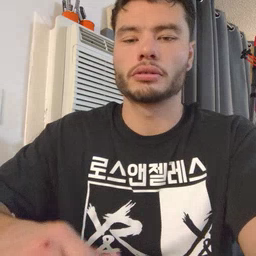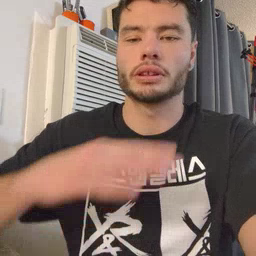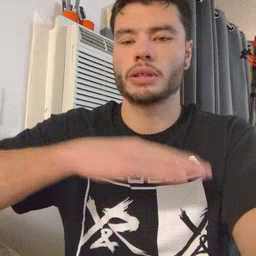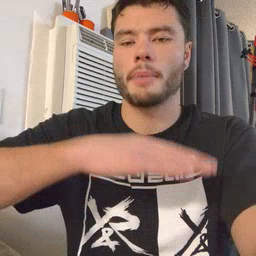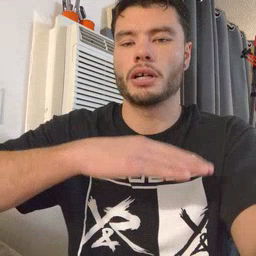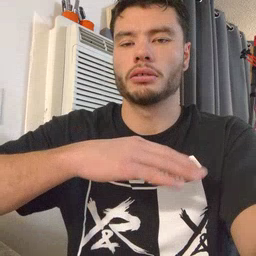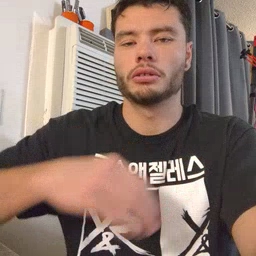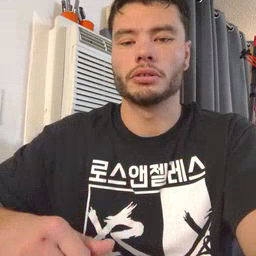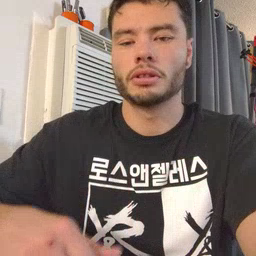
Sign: table